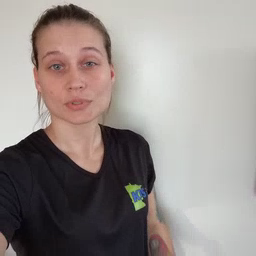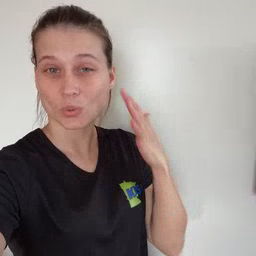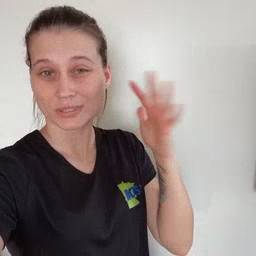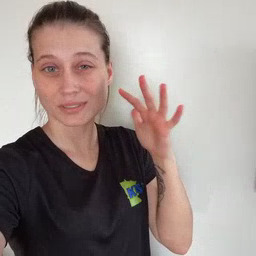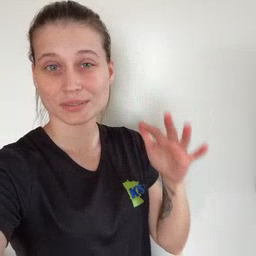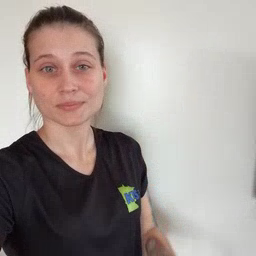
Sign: noisy